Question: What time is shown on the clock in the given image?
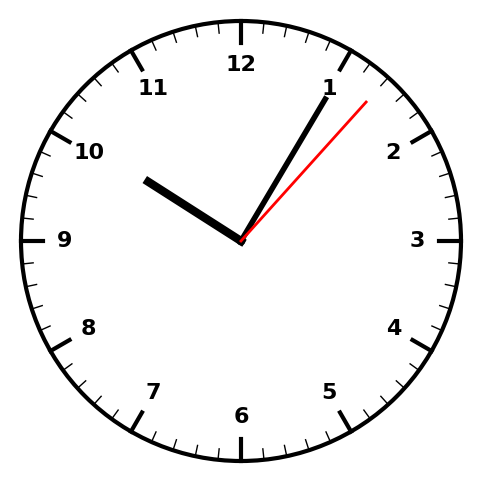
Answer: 10:05:07